Question: I have an interesting problem, i'm trying to insert nested data using l2s, all is ok if i don't try to insert an entity with fk also to root parent, sample schema:

All id's are pk identity
Testing code:
'''
Models.testdbDataContext db = new Models.testdbDataContext();
List<string> data = new List<string>();
data.Add("kkkk1");
data.Add("kkkk2");
data.Add("kkkk3");
data.Add("kkkk4");
data.Add("kkkk5");
foreach (var item in data)
{
nested1 n1 = new nested1();
n1.name1 = "test1";
db.nested1.InsertOnSubmit(n1);
foreach (var item2 in data)
{
nested2 n2 = new nested2();
n2.name2 = "test2";
n1.nested2.Add(n2);
foreach (var item3 in data)
{
nested3 n3 = new nested3();
n3.name3 = "test3";
n2.nested3.Add(n3);
}
}
}
db.SubmitChanges(); <-- error here (duh)
'''
Error: "The INSERT statement conflicted with the FOREIGN KEY constraint "FK_nested3_nested1". The conflict occurred in database "TESTDB.MDF", table "dbo.nested1", column 'id'.
The statement has been terminated."
Problem is that if table nested3 has also fk to nested1 id this error happens, when nested3 has fk only
to its parent nested2 id there is no problem, it seems that l2s can't get the identity from nested1 only from previous parent.
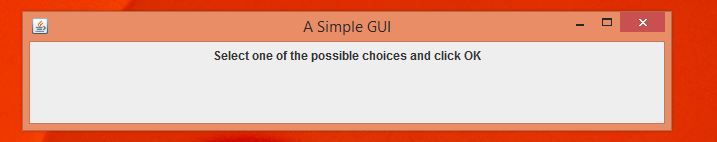
Answer: Ok i have found the solution.
If there is another fk you need to add the current nested data also to the parent collection, this way l2s will get as many fk identity values as you need.
For this example it will be:
'''
n1.nested3.Add(n3);
'''
After n2.nested3.Add(n3);